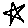
Label: star